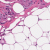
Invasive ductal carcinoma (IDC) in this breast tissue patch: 0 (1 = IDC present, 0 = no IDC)